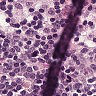
Metastatic tissue present: no